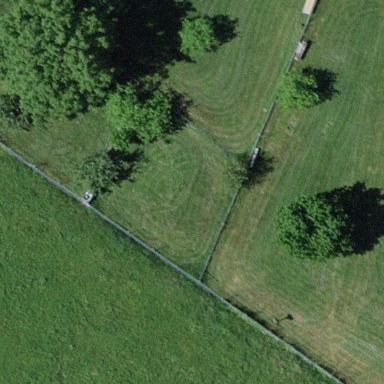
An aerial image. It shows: Fence is in the image.